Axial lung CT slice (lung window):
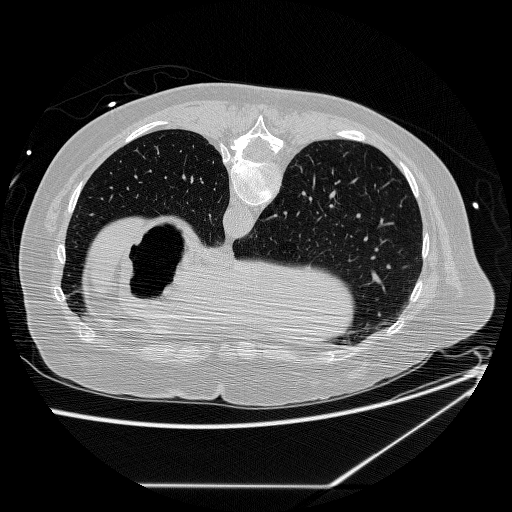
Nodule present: no